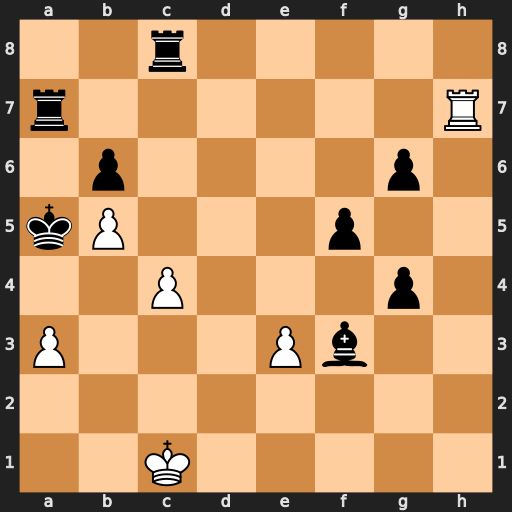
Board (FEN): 2r5/r6R/1p4p1/kP3p2/2P3p1/P3Pb2/8/2K5
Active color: w
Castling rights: -
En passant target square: -
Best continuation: Rxa7#